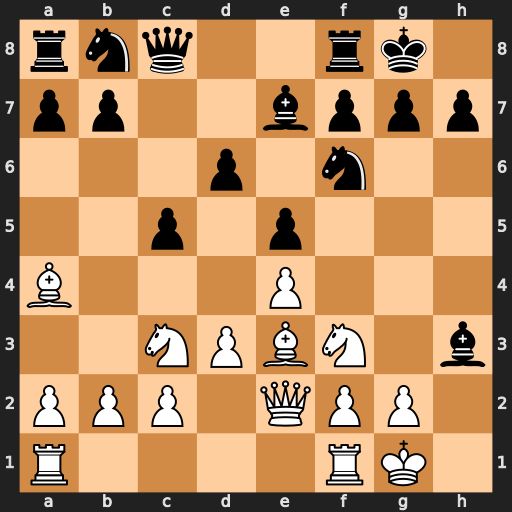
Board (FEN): rnq2rk1/pp2bppp/3p1n2/2p1p3/B3P3/2NPBN1b/PPP1QPP1/R4RK1
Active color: w
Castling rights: -
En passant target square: -
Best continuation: gxh3